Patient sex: M
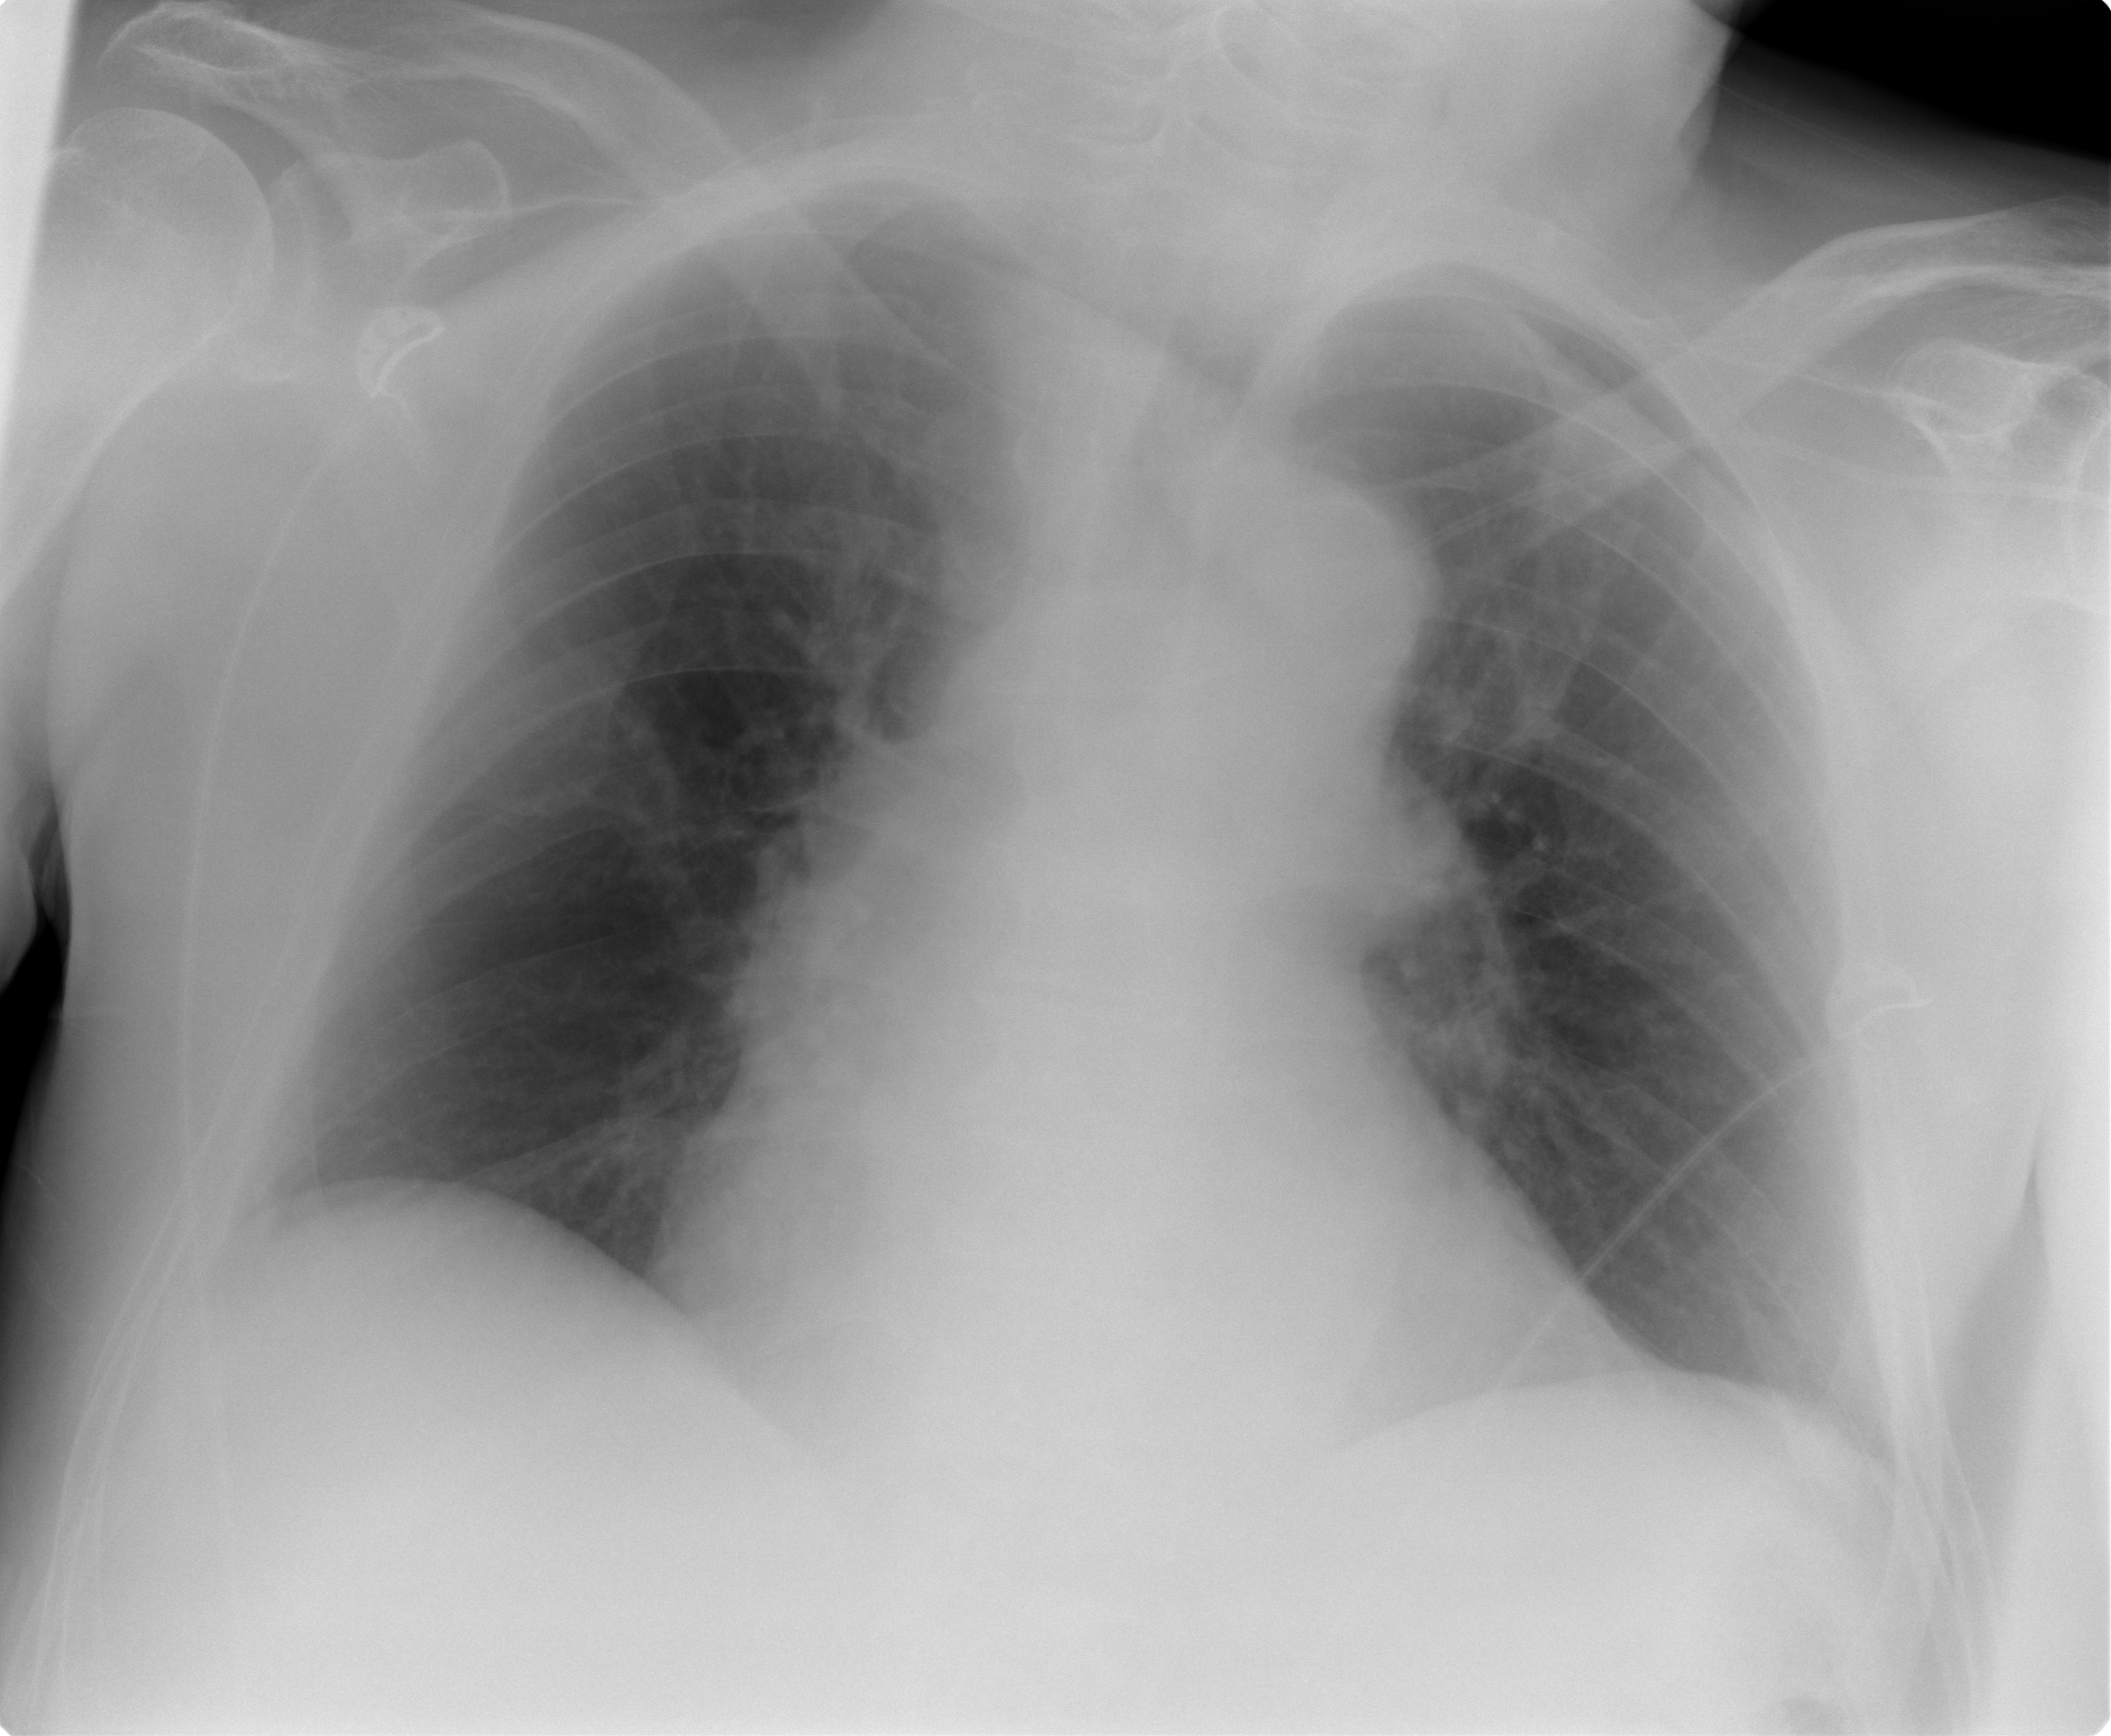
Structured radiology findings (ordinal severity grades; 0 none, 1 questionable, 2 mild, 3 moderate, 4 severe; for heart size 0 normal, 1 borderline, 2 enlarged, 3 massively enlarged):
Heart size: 2
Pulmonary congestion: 1
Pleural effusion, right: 0
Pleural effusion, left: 0
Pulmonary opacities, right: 0
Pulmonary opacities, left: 0
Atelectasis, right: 0
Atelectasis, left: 0